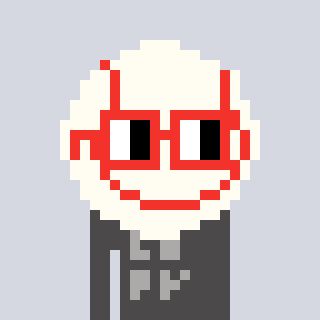
a pixel art character with square red glasses, a baseball ball-shaped head and a grayscale-colored body on a cool background